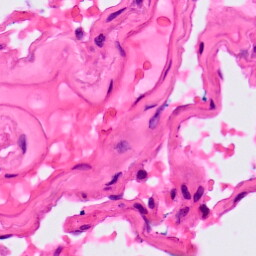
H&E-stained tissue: Lung